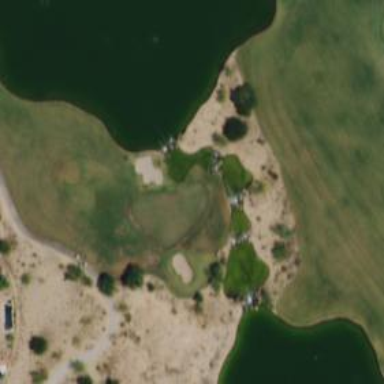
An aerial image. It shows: Golf hole.